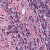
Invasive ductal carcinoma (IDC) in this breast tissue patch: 1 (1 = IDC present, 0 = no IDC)